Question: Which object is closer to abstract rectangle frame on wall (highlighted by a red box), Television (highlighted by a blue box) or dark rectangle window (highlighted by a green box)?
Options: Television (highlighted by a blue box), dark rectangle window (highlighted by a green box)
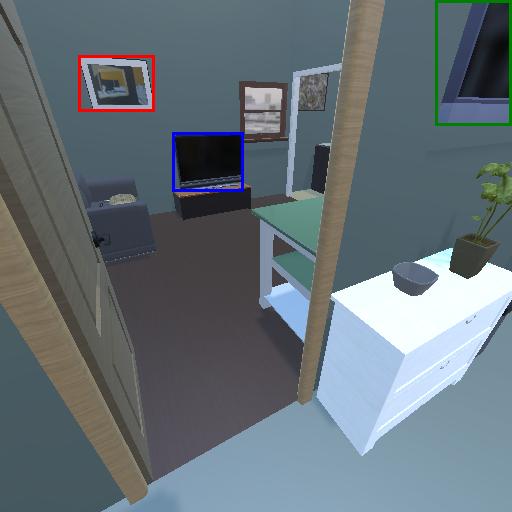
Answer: Television (highlighted by a blue box)